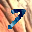
Label: 7